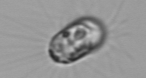
Label: Corethron_hystrix